Question:
I'm using ZF2 and Doctrine2
Please refer the screen shot , this error will show how to fix it ?
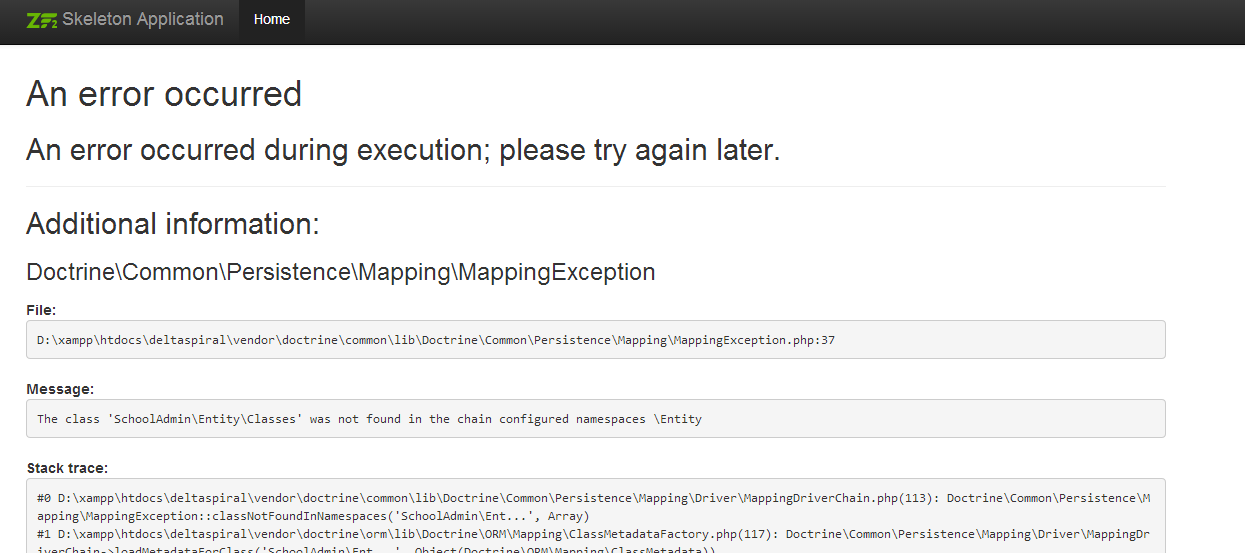
Answer: For the future, Nimesha, I'd like to ask of you to not post Screenshots where it's not required. The error messages are clearly outlined by the Error Handler of Zend Framework 2 and Copy&Pasting the message into google - in this case at least - will easily get you to the results.
What you've done wrong is, you've forgotten to specify the namespaces / your doctrine driver. You can find an example configuration in the DoctrineORMModule /docs folder or <URL>